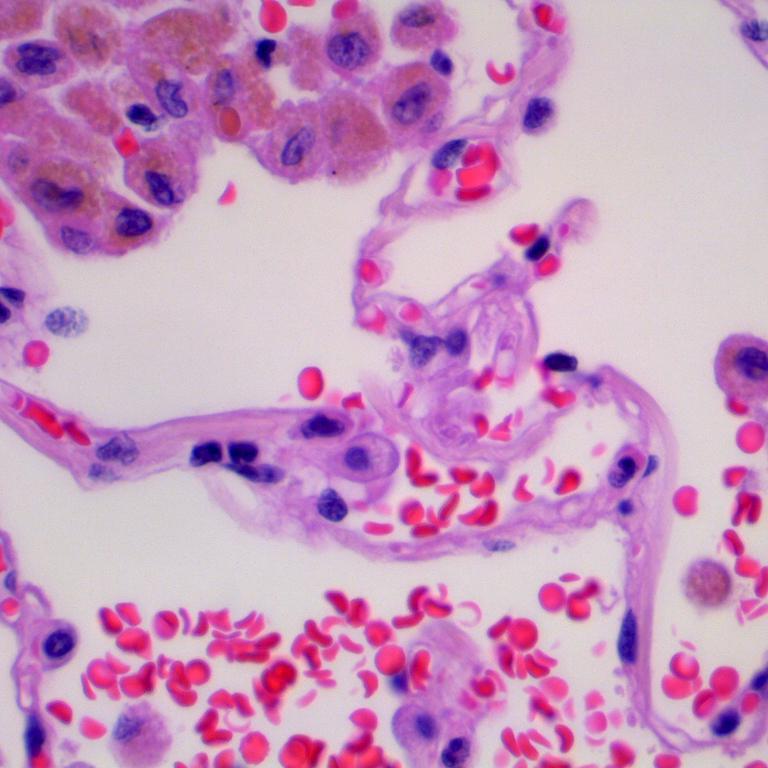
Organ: lung
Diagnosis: benign